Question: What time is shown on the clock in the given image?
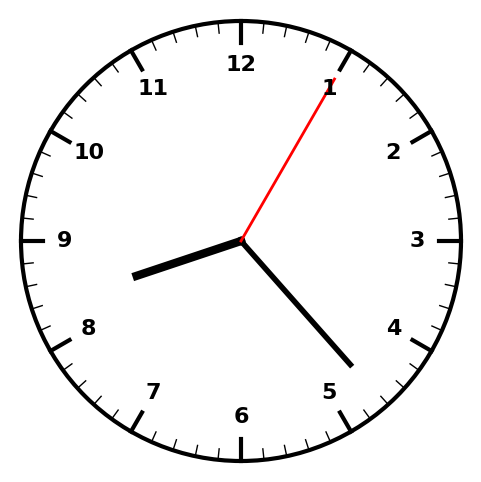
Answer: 08:23:05